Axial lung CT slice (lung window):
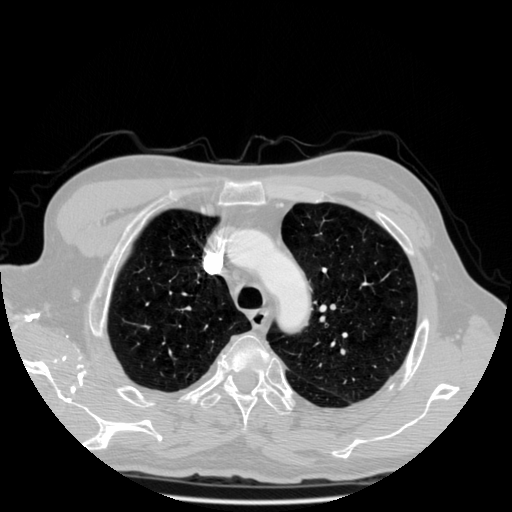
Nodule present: no